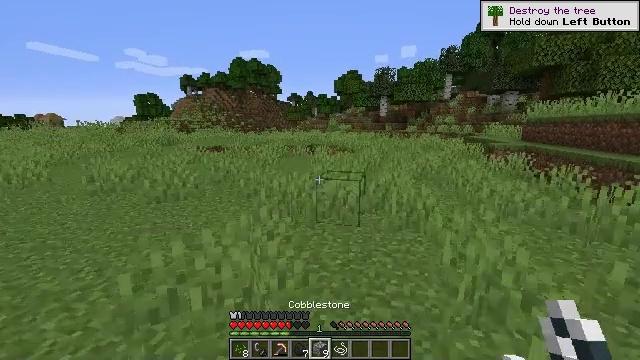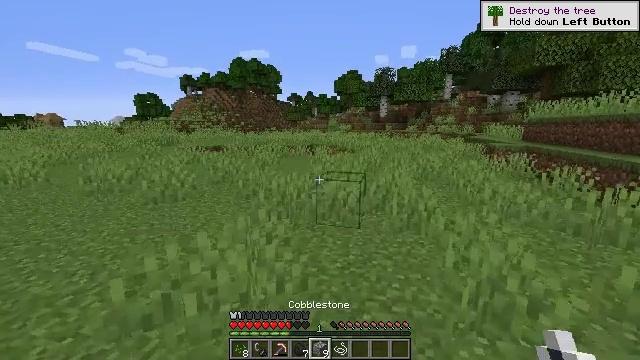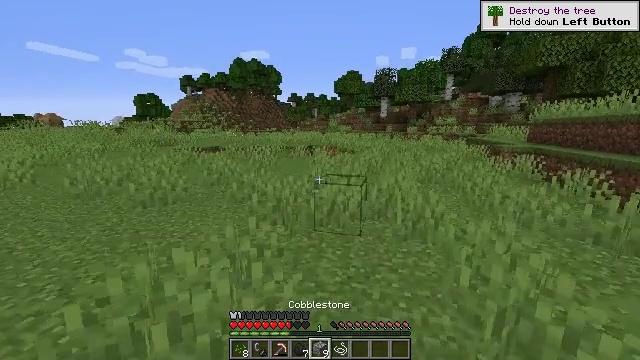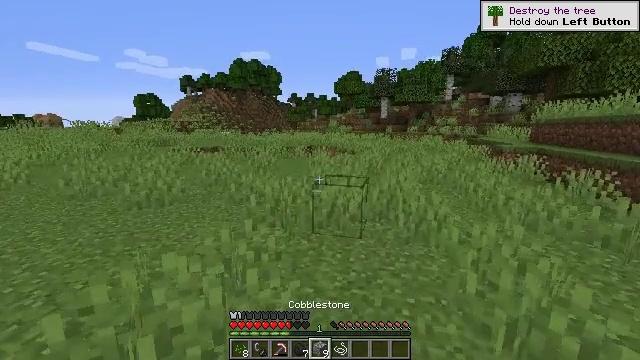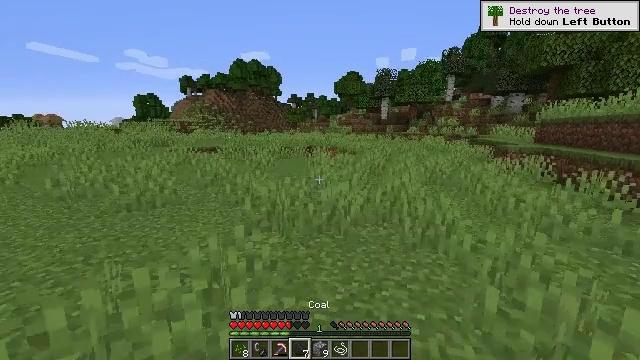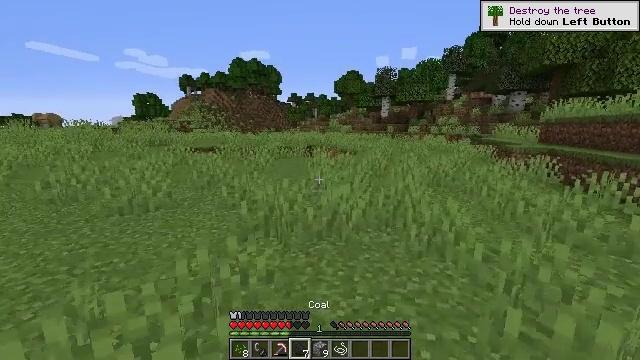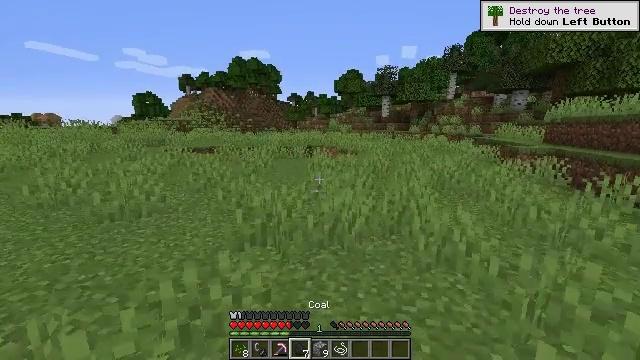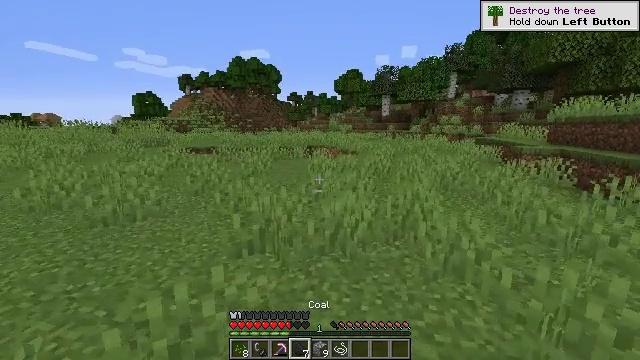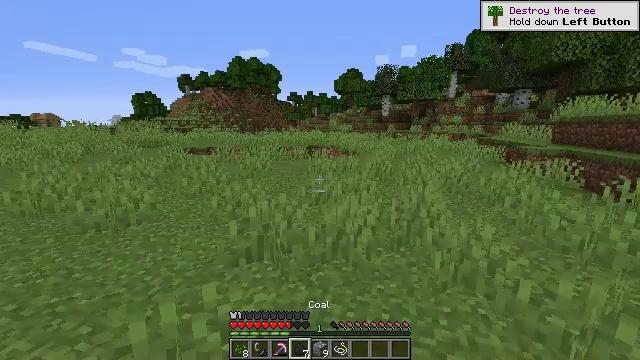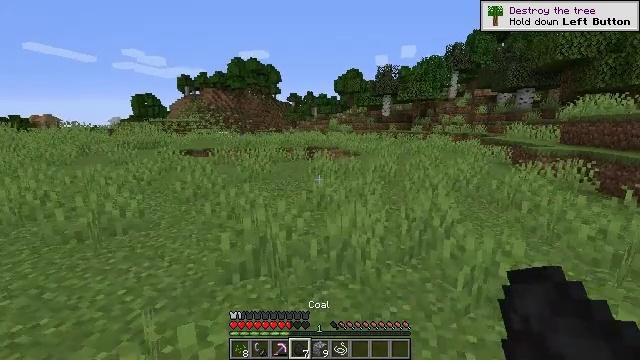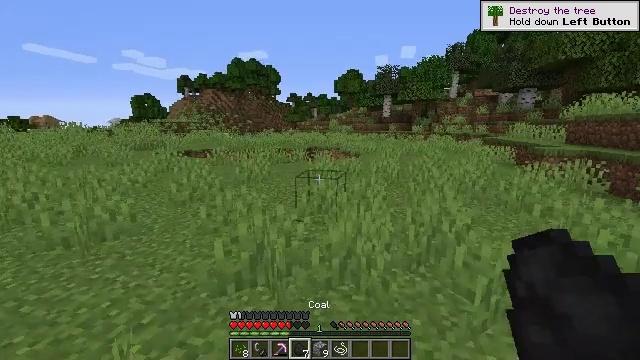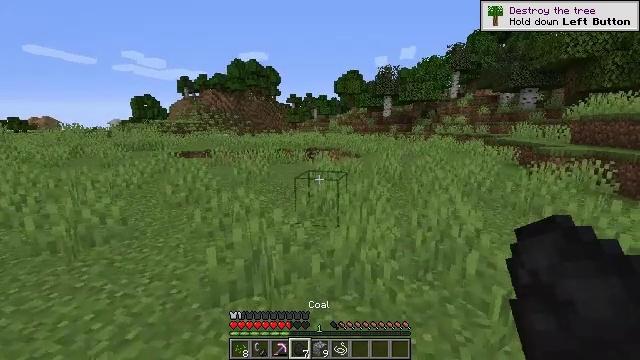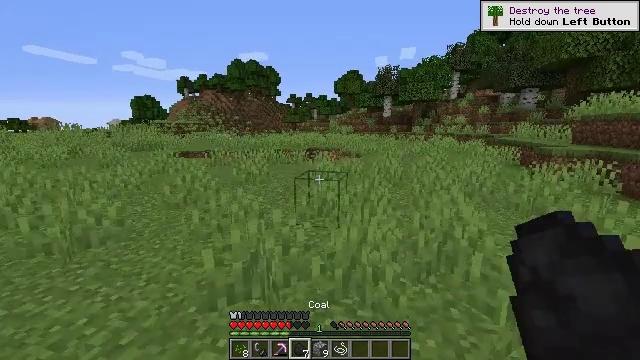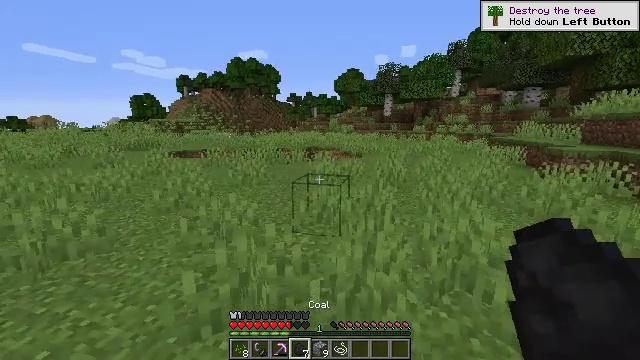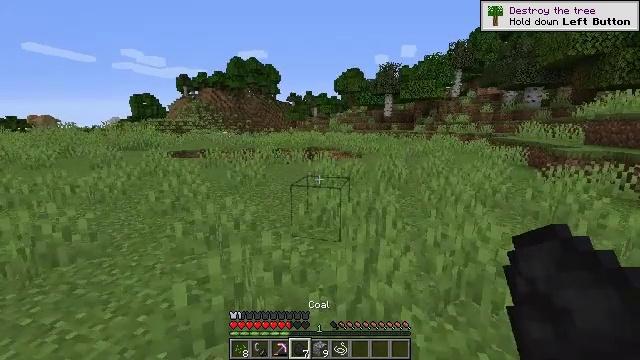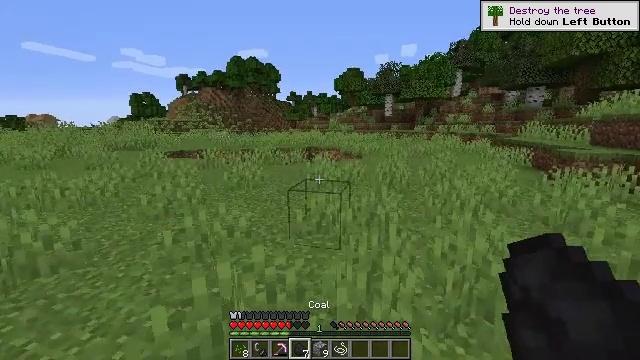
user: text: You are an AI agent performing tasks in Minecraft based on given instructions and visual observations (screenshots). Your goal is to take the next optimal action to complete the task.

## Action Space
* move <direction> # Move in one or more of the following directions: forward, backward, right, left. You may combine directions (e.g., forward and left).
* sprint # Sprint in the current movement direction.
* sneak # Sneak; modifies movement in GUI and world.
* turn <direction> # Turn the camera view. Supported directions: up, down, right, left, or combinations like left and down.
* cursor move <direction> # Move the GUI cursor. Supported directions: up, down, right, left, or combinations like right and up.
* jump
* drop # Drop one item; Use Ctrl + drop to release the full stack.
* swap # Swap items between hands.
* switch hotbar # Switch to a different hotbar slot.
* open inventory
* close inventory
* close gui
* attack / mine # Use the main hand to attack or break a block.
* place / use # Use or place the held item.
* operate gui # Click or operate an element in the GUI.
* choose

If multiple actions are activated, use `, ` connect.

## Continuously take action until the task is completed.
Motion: motion action
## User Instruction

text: Gather grass on the ground.
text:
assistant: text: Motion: move forward
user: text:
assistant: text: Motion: move forward
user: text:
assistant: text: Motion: move forward
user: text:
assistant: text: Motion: move forward
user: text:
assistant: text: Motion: move forward
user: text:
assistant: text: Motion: move forward
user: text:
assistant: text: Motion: move forward
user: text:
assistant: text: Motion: move forward
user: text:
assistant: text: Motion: move forward
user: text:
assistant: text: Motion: move forward
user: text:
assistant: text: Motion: move forward
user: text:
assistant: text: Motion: move forward
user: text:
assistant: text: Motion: move forward
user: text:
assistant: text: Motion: move forward
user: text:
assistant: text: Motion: move forward
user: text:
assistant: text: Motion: move forward
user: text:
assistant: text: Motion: move forward
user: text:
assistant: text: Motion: move forward
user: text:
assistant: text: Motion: move forward
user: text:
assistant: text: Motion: move forward
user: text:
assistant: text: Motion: move forward
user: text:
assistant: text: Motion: move forward
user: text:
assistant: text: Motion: move forward
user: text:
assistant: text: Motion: move forward
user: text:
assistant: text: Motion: move forward
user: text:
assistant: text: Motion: move forward
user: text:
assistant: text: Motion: move forward
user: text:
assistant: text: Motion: move forward
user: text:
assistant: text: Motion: move forward
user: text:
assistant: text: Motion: move forward